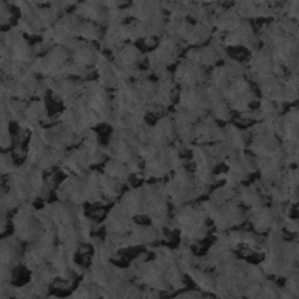
Label: frost